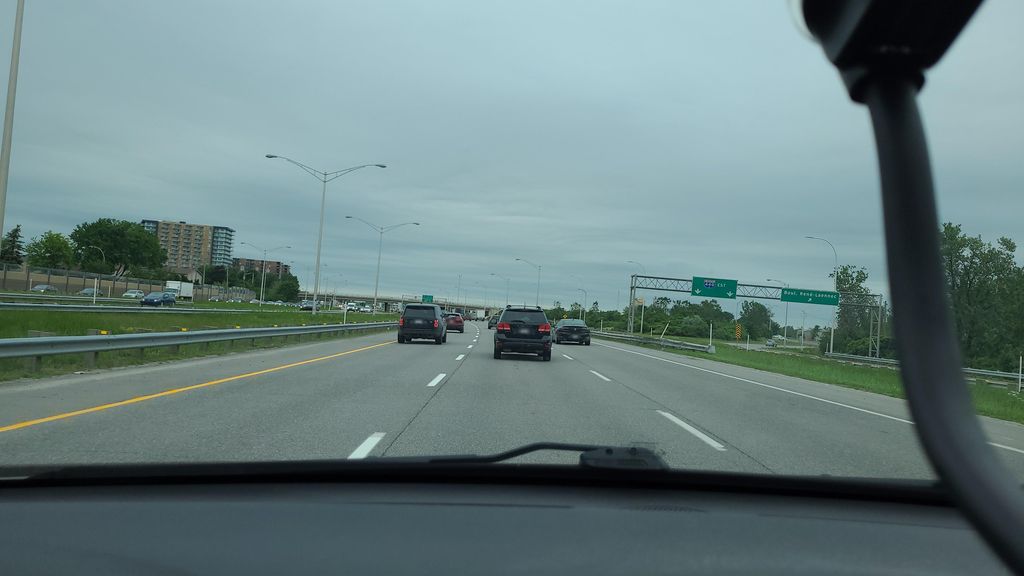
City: montreal